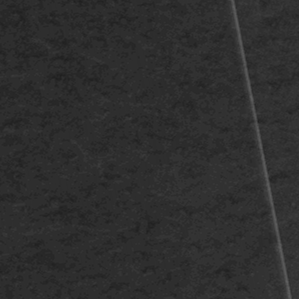
Label: frost